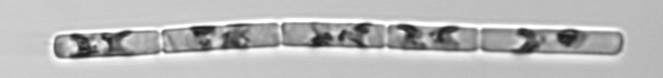
Label: Guinardia_delicatula